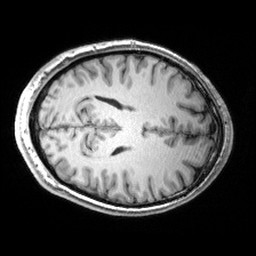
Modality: T1w
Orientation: axial
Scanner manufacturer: siemens
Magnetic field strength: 3 T
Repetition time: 2.53 s
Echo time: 0.00299 s